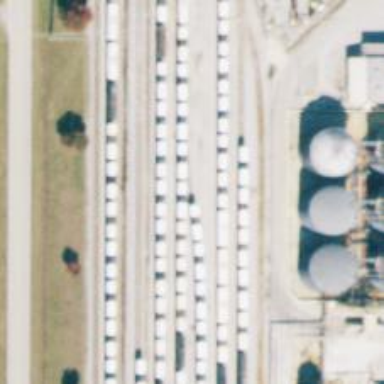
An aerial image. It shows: Rail spur service.